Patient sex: M
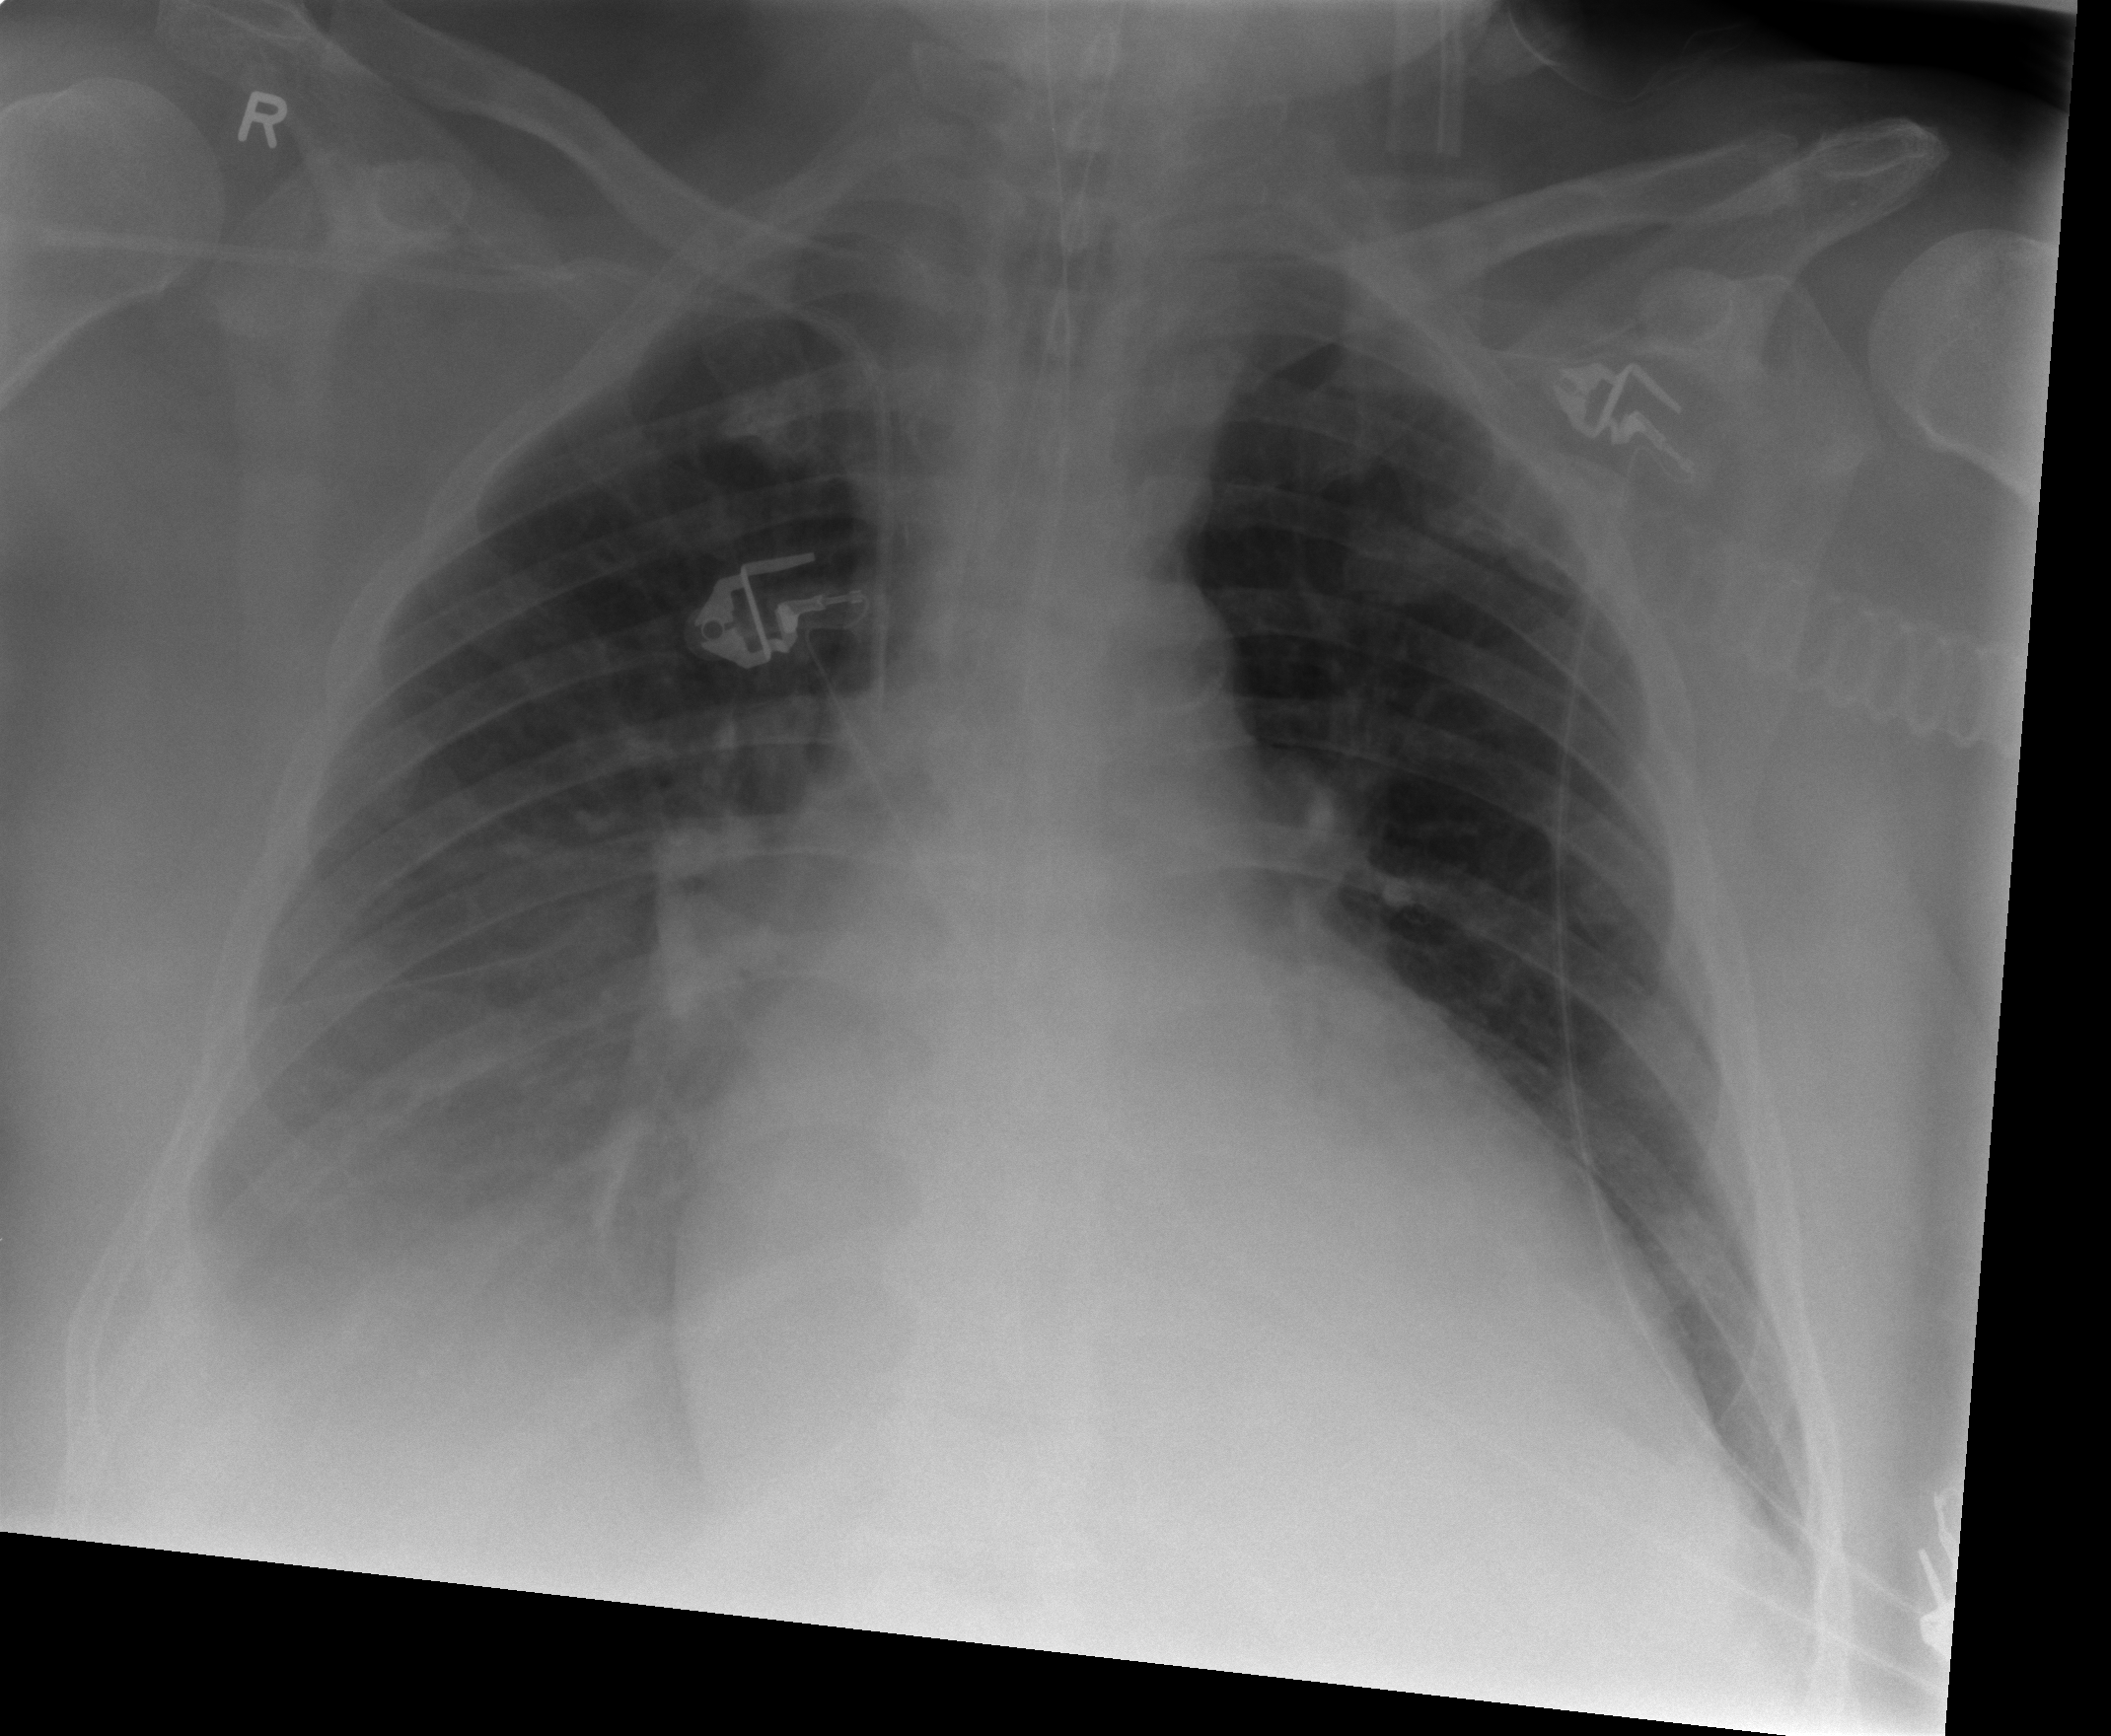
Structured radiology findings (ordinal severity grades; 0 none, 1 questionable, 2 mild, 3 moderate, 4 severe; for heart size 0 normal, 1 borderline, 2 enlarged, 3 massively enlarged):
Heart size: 3
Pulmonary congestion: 2
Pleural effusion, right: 2
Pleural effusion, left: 0
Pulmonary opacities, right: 2
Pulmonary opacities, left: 0
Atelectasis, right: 2
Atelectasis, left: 0